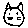
Label: cat